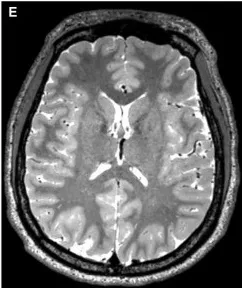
The lesion was disappeared after treatment (D-F).
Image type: radiology (mri)